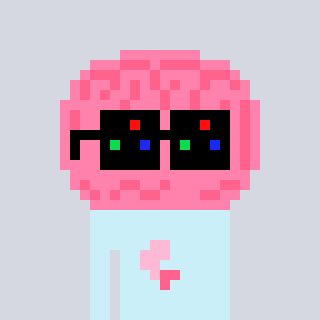
a pixel art character with square black sunglasses, a brain-shaped head and a cold-colored body on a cool background